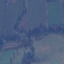
Land use / land cover: Pasture